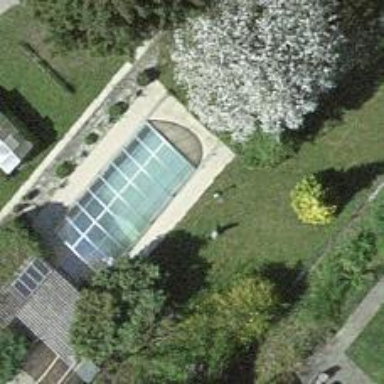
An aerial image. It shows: Swimming pool located in leisure land.